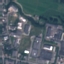
Label: Industrial